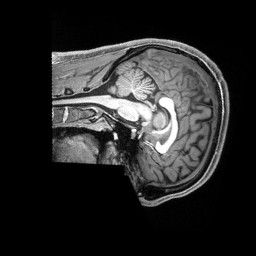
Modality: T1w
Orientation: sagittal
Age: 24
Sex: male
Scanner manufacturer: siemens
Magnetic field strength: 3 T
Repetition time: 2.3 s
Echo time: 0.00229 s